Question: I managed to work out concatenate two measures within one power bi card visual, but is it possible to make the font smaller just for the value in the bracket in the formula?
If yes, how?

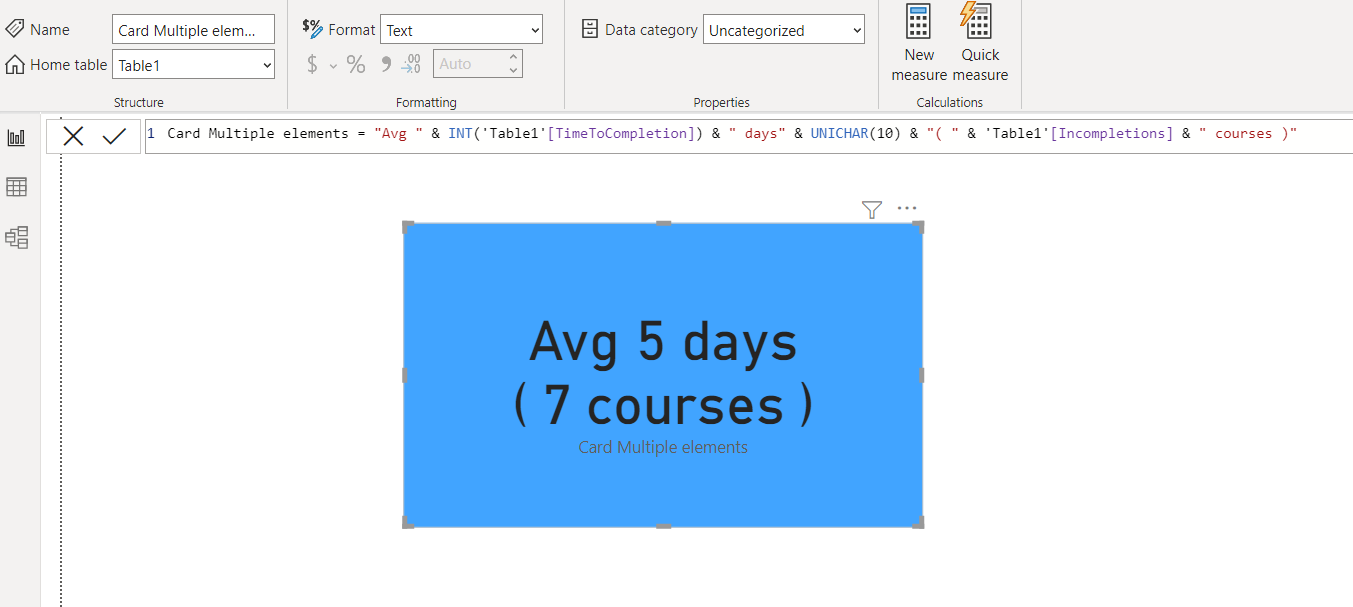
Answer: There is no direct option for that but always there is workaround. The solution is-
> Show your first line in 1 card visual
> Show your second line in another card visual
> Now place a rectangle shape around
> Now select all 3 visual and group them
This way you can format your values in different card as per your requirement. Here below is a sample output-
<URL>